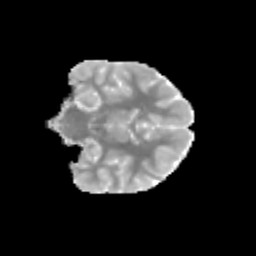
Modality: MD
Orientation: coronal
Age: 12
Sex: female
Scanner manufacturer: siemens
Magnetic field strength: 3 T
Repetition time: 3.8 s
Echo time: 0.07 s